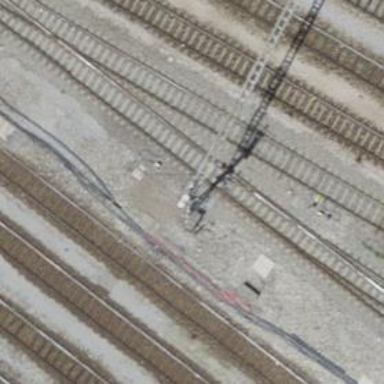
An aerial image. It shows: Single-track electrified railway yard with contact line electrification.